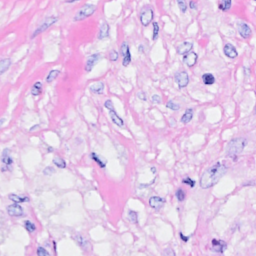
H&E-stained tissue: Breast